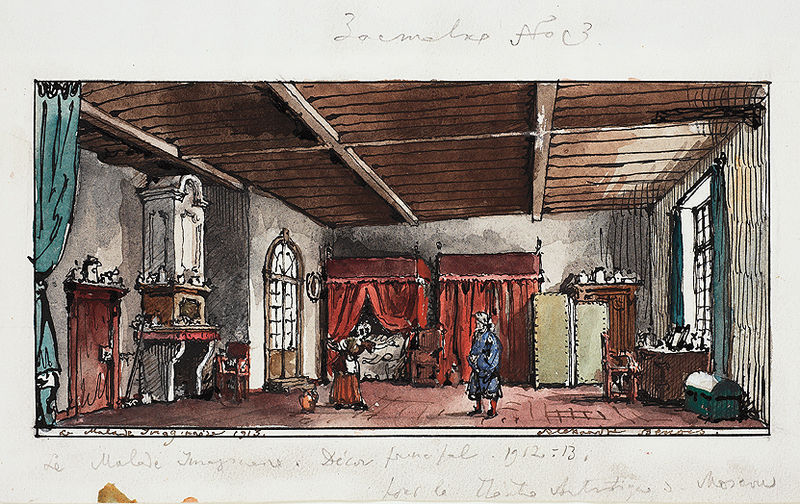
Titel: Theatical Design: The Imaginary Invalid by Molière, Theatical Design: The Imaginary Invalid by Molière
Künstler: Alexandre Benois
Standort: Amherst (Massachusetts, USA)
Institution: Mead Art Museum, Amherst College
Schlagwörter: blue, chair, people, red, window, gray, green, grey, interior, painting, room, wall, woman, bed, bedroom, maid, print, brown, floor, wood, man, kinght, light, drawing, paper, decoration, sketch, desk, model, clock, door, victorian, fireplace, design, doors, ceiling, watercolor, medieval, chest, aquarell, colour, simple, space, chimney, pet, help, beams, middle ages, tiles, historic, wealthy, inside, beds, indoors, hel, courtains, neutral, beam, hearth, wojman